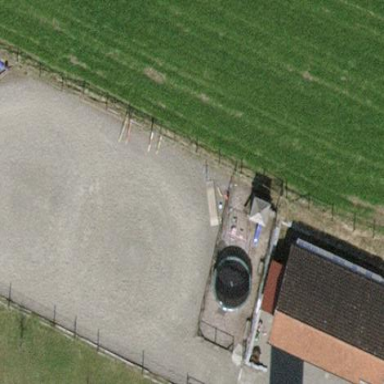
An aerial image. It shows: Equestrian sports pitch with sandy surface for leisure land activities.